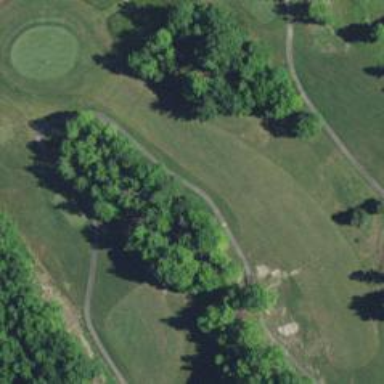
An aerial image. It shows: Golf fairway in the image.